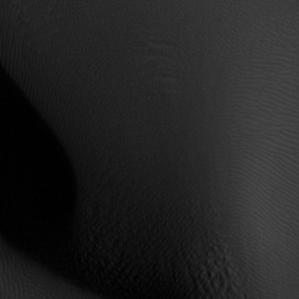
Label: non_frost